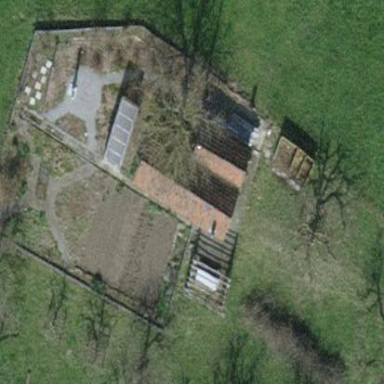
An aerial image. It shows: Shed.